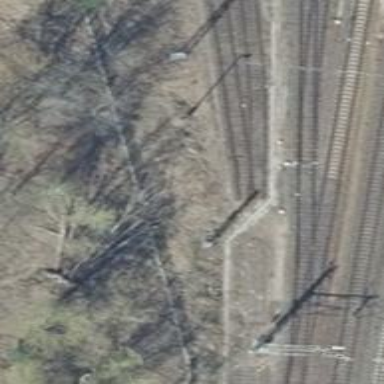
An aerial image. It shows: Abandoned railway yard is depicted.